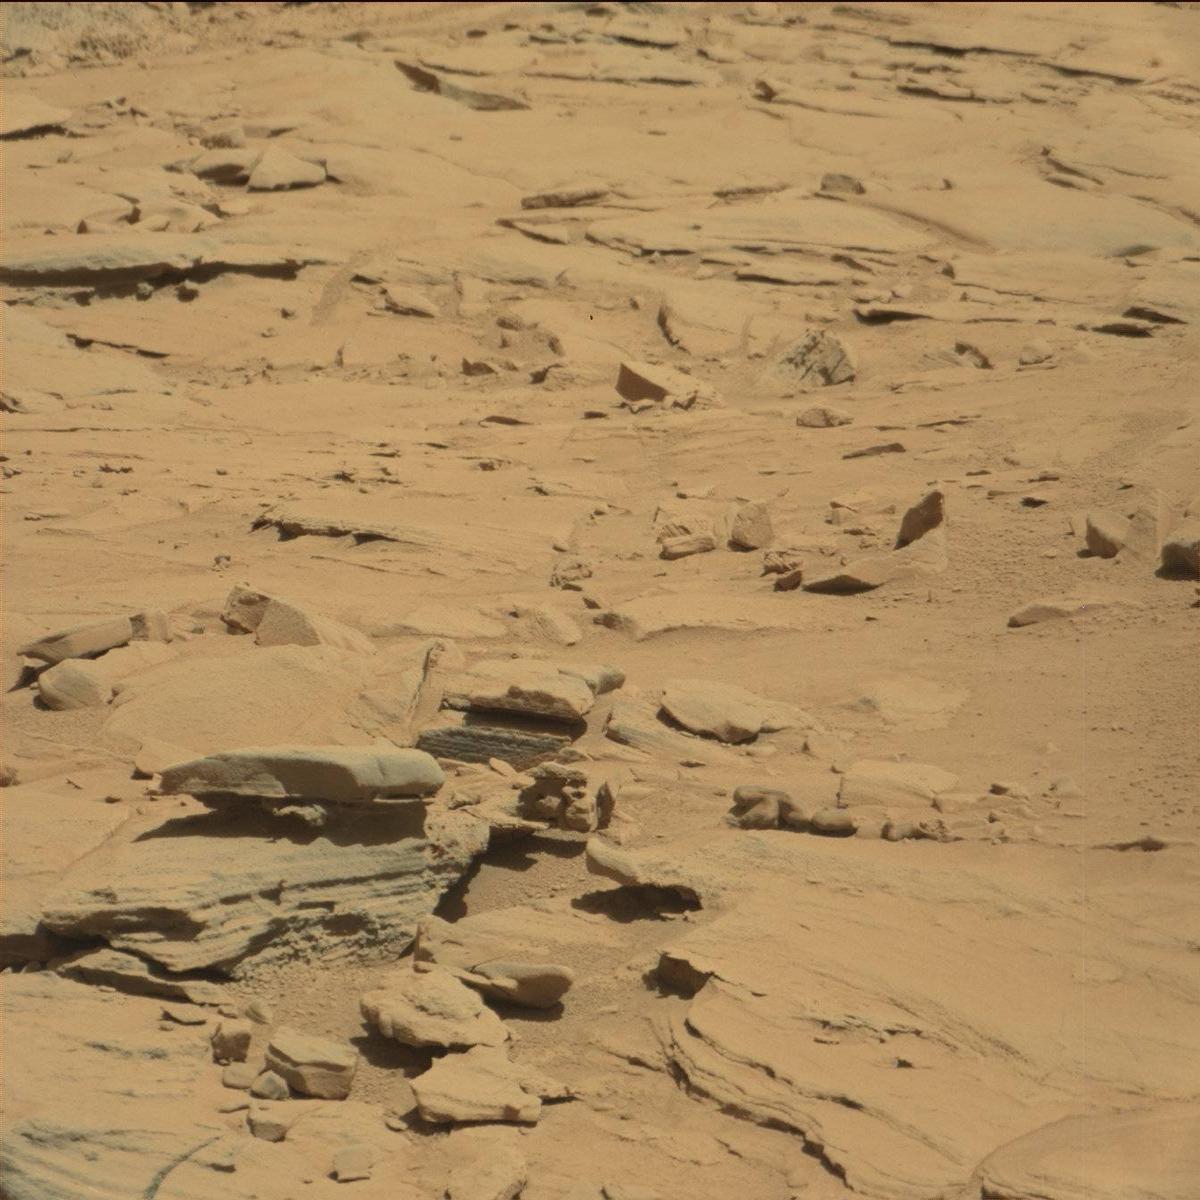
Terrain classes present: Bedrock, Sand / Soil